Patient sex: M
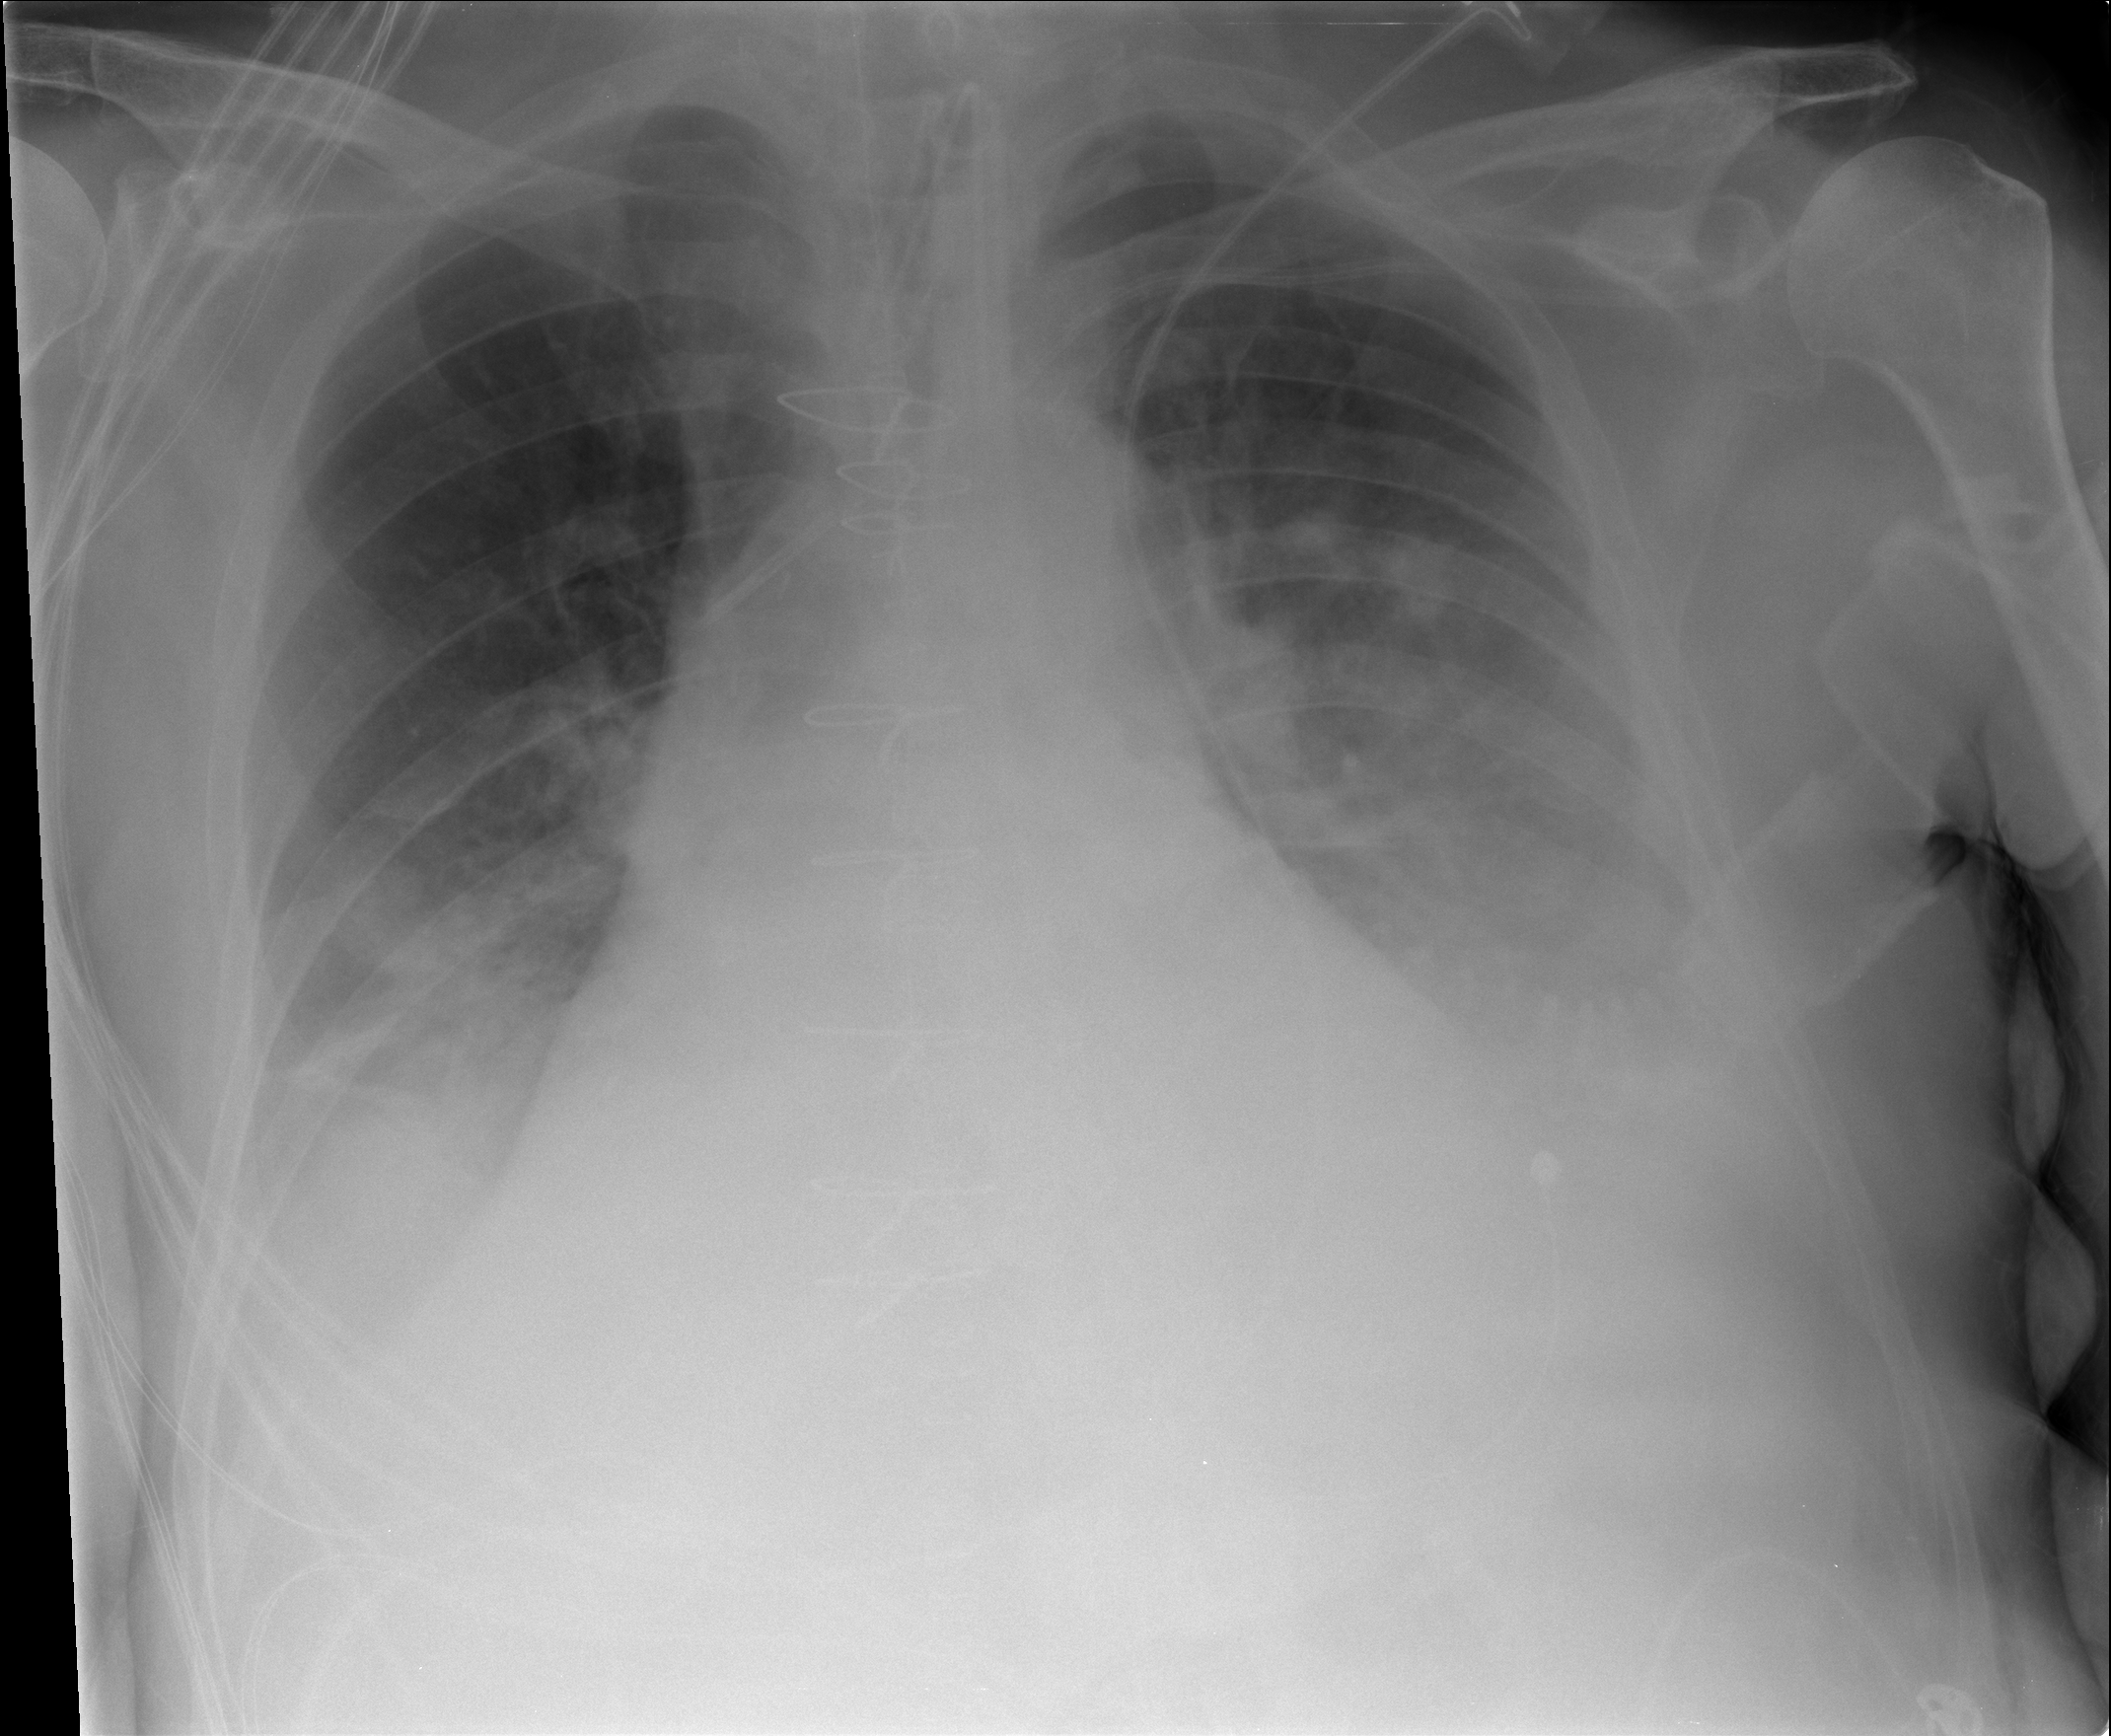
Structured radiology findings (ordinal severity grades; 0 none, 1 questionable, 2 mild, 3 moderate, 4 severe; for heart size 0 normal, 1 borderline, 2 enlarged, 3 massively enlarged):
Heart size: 2
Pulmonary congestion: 1
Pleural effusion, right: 2
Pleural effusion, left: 2
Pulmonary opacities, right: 1
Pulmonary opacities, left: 2
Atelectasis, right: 2
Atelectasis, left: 2